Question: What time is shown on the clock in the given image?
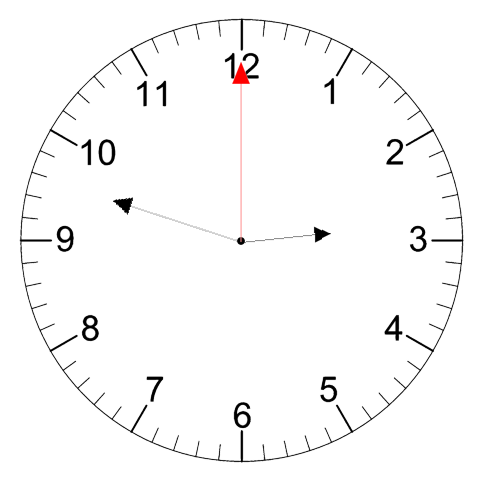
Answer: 02:48:00